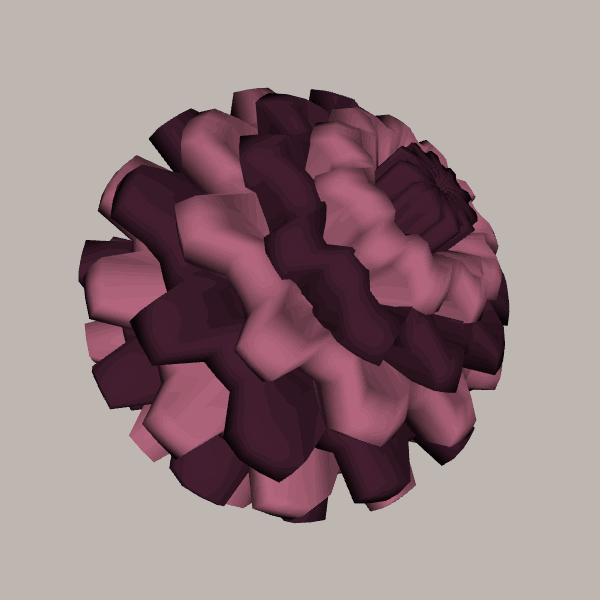
Background: light